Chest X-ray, PA view. Patient: 65 years old, sex M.
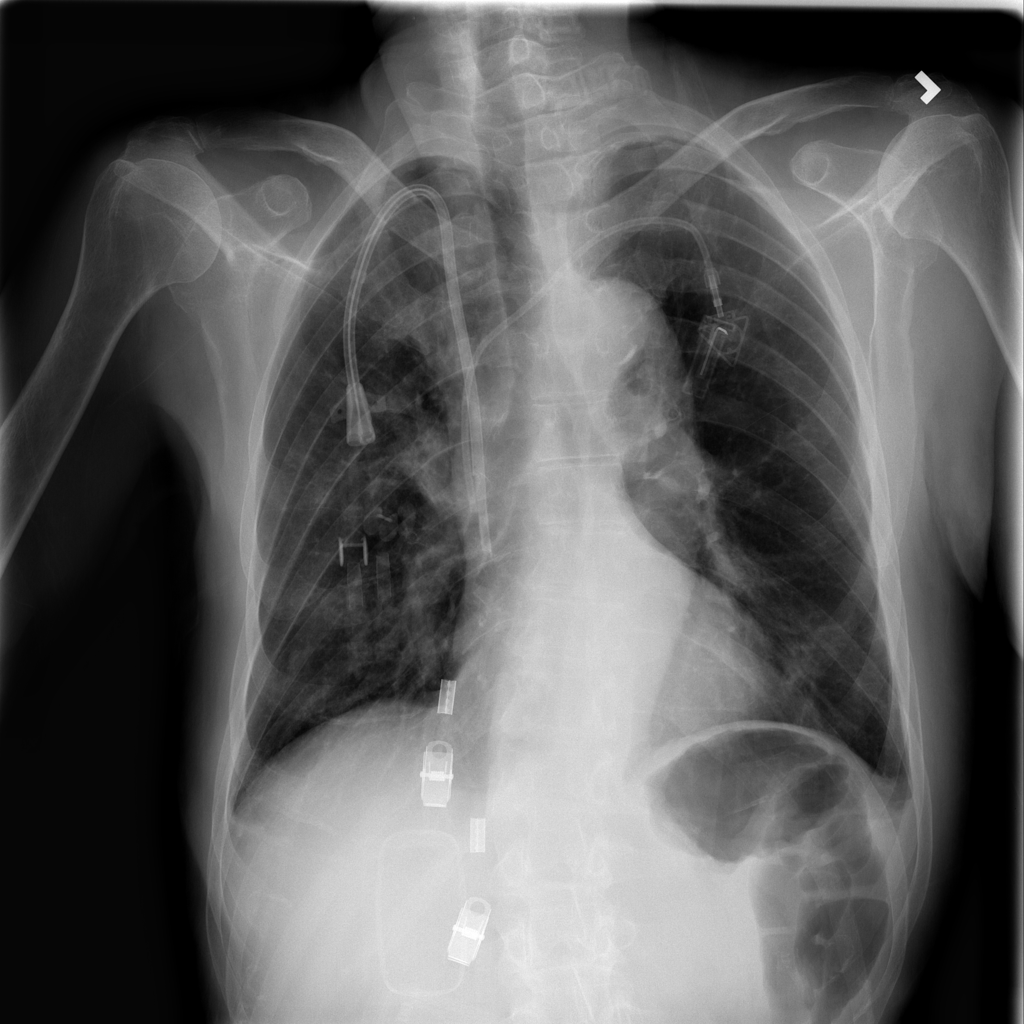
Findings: No Finding